Aerial crown-view tile of a tropical tree (Barro Colorado Island, Panama), acquired 20250512:
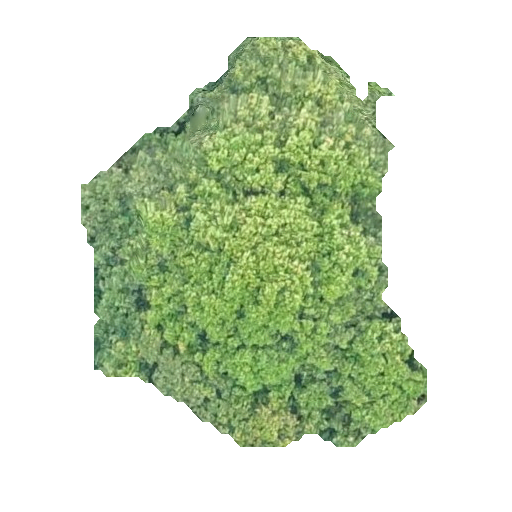
Species: Prioria copaifera
GBIF accepted scientific name: Prioria copaifera
Crown area: 144.492 m²